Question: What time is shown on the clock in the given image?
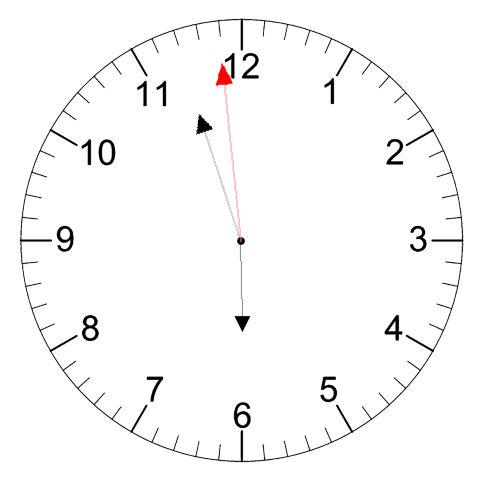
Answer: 05:56:59